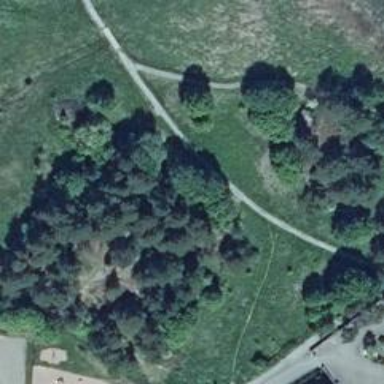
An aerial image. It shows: Cycleway.